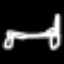
Label: bed